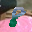
Label: 8